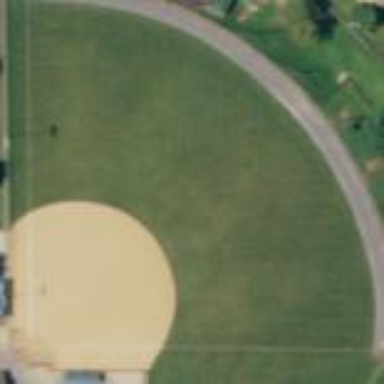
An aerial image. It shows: Softball pitch for leisure sports.